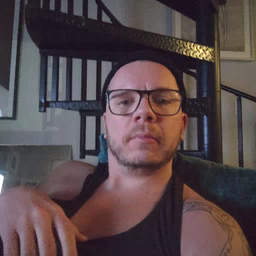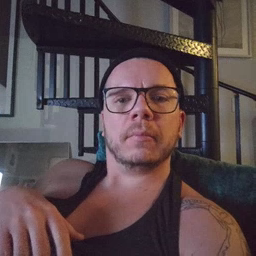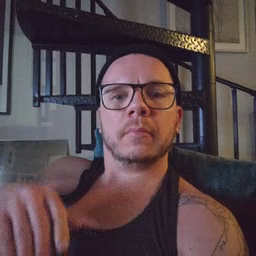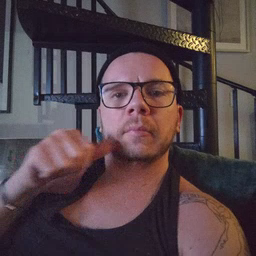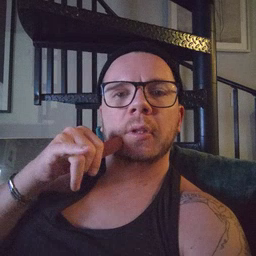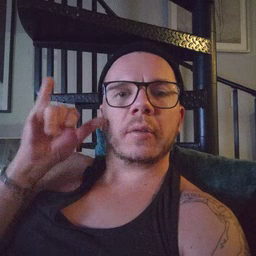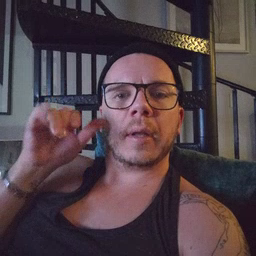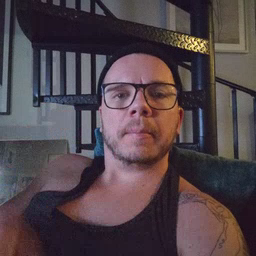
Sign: yesterday